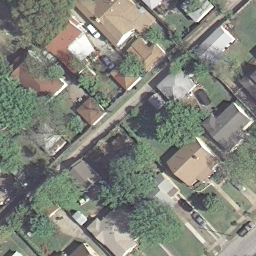
Label: residential